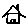
Label: house